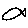
Label: fish